Question: I want to integrate a Java script Slot Machine game into my script.
You can see demo here ; <URL>
And also git hub is here ; <URL> you can see all JS files here.
I created a Point Coloumn in User Table that people can play the game with this Point.
I think this JS Function in slot.js checking if user won the game or lose.
'''
function printResult() {
var res;
if(win[a.pos] === win[b.pos] && win[a.pos] === win[c.pos]) {
res = "You Win!";
} else {
res = "You Lose";
}
$('#result').html(res);
}
'''

So i want to add +100 Point if user won the bet.
I made this PHP codes Uptading points For userid "1".
'''
<?php
mysql_connect ("localhost","username","password") or die (mysql_error());
mysql_select_db('slot_machine');
$pointsql = mysql_query("SELECT * FROM user WHERE userid = 1");
while ($row = mysql_fetch_array($pointsql))
{
$row['point'] +=100;
$addpoint = mysql_query("UPDATE user SET point = '{$row['point']}' WHERE userid = 1");
}
?>
'''
---
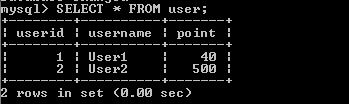
Answer: You'll need to trigger a network request from your javascript code to execute your php script server side. Using jQuery's <URL> function is an extremely common way to do this abstracting away various browser differences.
'''
function printResult() {
var res;
if(win[a.pos] === win[b.pos] && win[a.pos] === win[c.pos]) {
res = "You Win!";
// Assign handlers immediately after making the request,
// and remember the jqxhr object for this request
var jqxhr = $.ajax( "path/to/your.php" )
.done(function() { alert("success"); })
.fail(function() { alert("error"); })
.always(function() { alert("complete"); });
} else {
res = "You Lose";
}
$('#result').html(res);
}
'''